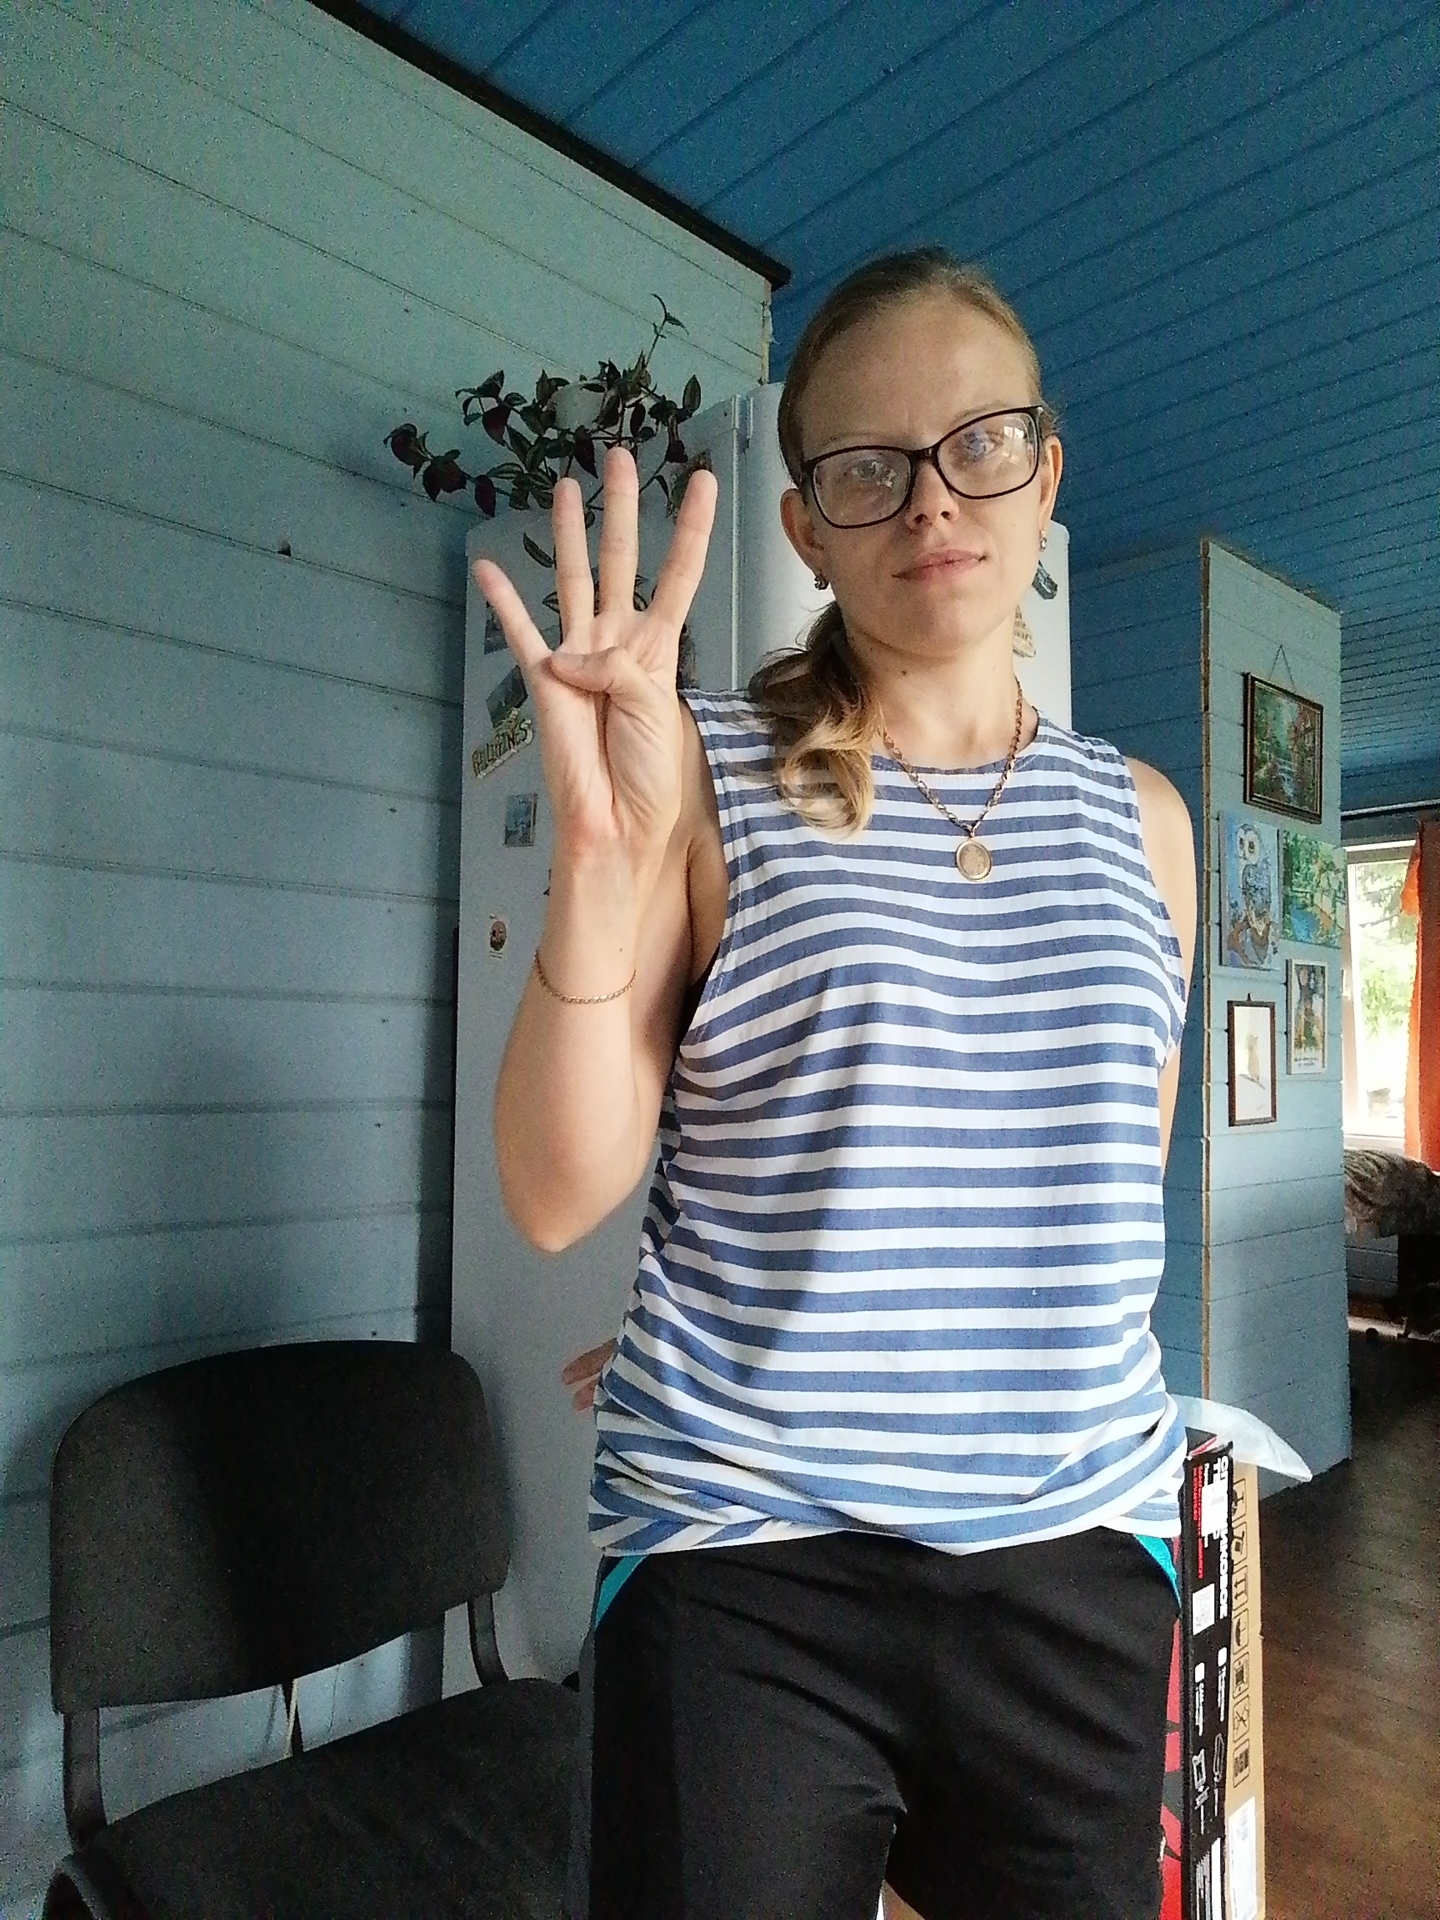
Label: noise